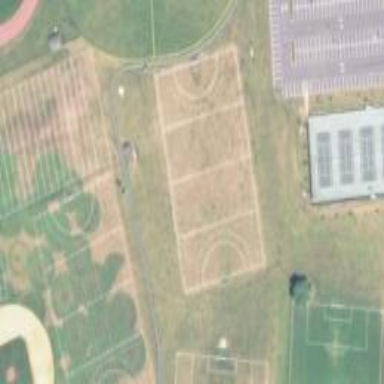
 used for leisure and sports activities."